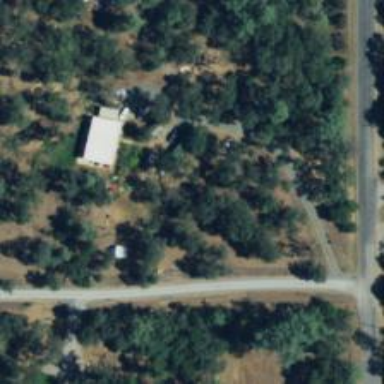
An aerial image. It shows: Driveway.